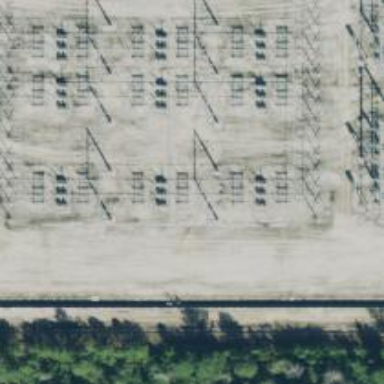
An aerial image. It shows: Switch for power supply.